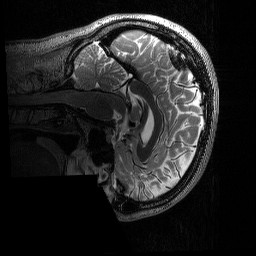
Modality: T2w
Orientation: sagittal
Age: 29
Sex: male
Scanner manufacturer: siemens
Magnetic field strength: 3 T
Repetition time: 3.2 s
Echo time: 0.564 s